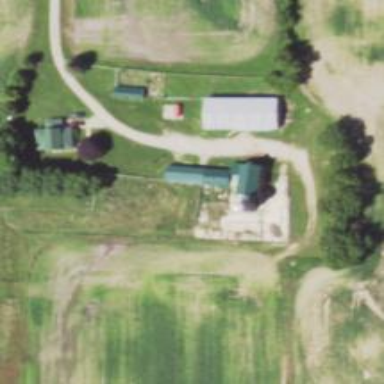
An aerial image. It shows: Farmyard area.